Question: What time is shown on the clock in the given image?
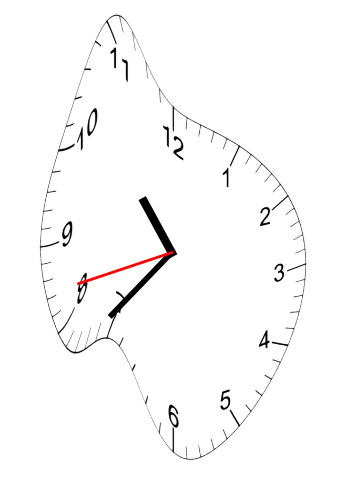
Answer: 10:36:42